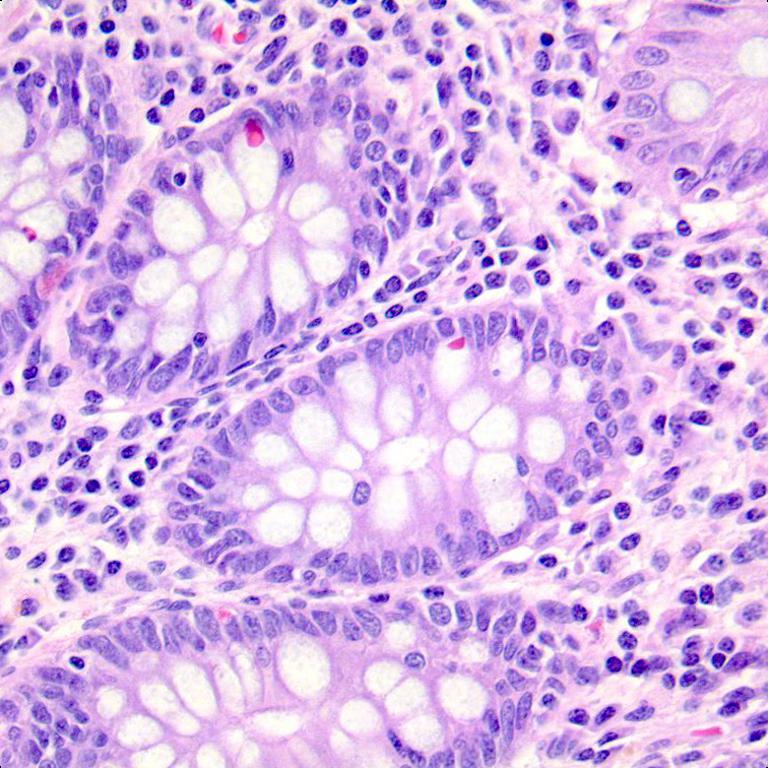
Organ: colon
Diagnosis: benign